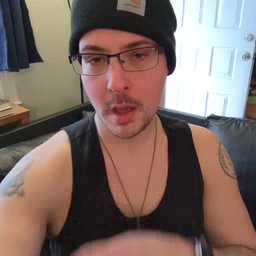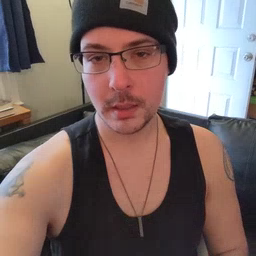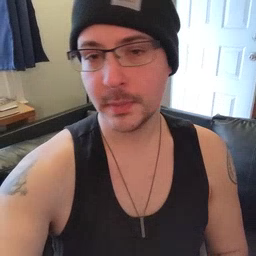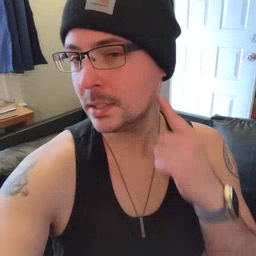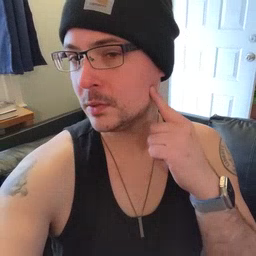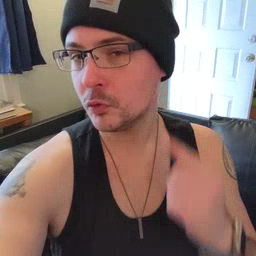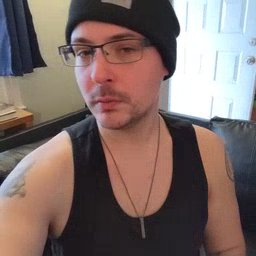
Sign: ear